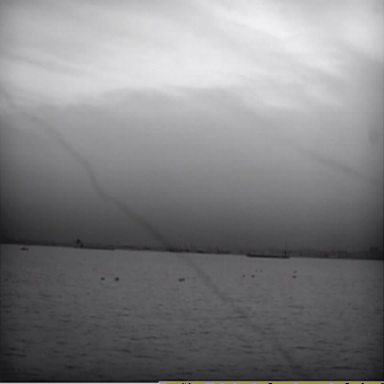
There are two liners in the infrared image.